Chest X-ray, PA view. Patient: 59 years old, sex F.
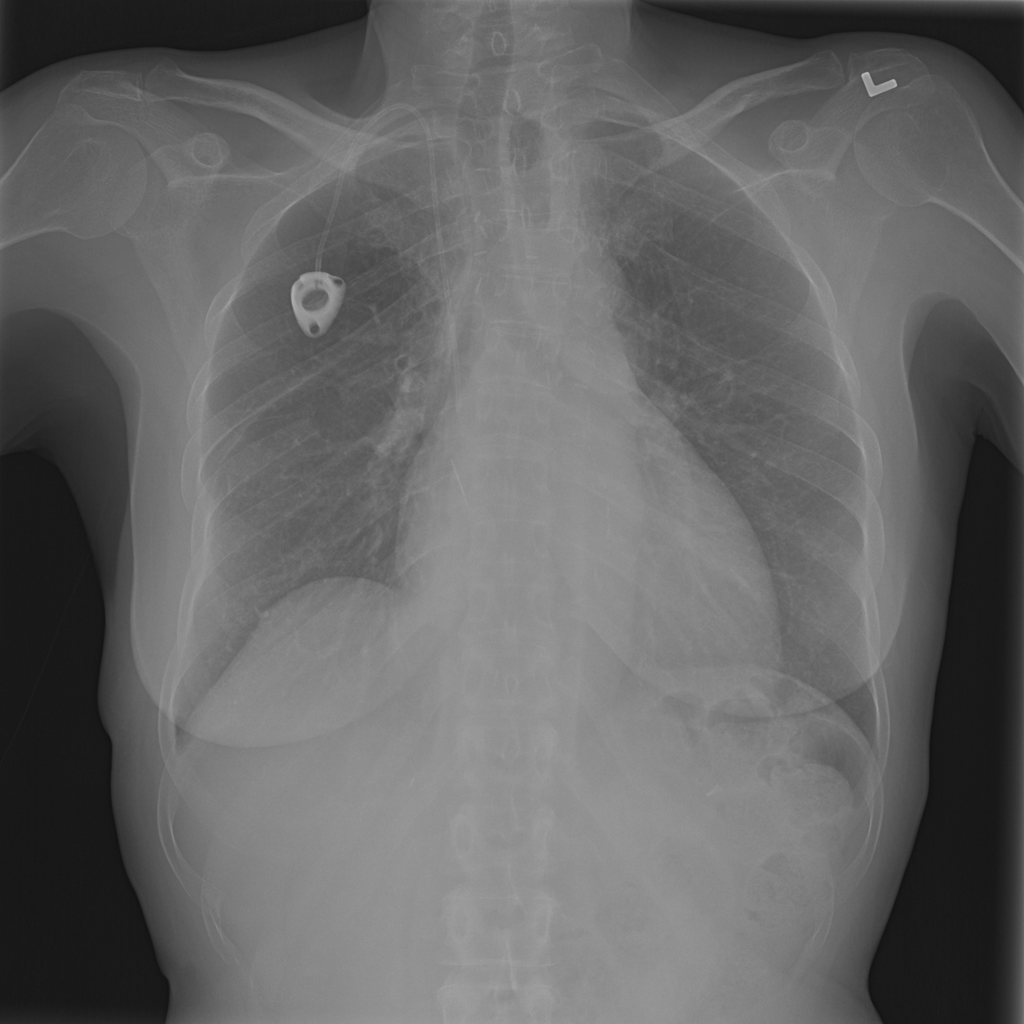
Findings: No Finding